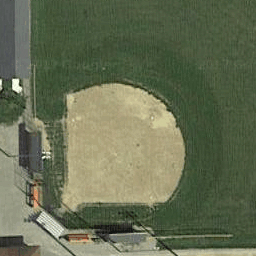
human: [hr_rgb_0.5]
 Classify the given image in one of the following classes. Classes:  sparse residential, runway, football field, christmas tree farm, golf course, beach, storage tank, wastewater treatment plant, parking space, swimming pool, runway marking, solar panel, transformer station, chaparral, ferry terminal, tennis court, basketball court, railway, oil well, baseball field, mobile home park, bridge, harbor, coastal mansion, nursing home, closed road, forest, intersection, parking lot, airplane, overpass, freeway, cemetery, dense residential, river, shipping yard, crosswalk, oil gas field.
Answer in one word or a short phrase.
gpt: baseball field